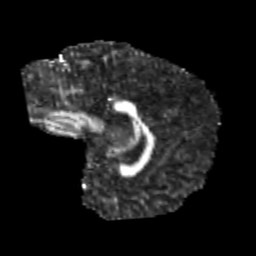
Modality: FA
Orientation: sagittal
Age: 10
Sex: male
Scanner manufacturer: siemens
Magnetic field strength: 3 T
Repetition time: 3.8 s
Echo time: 0.07 s